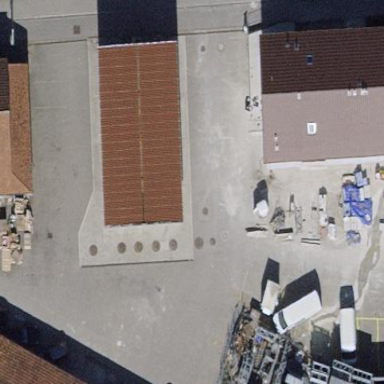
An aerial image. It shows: View of roof of building.